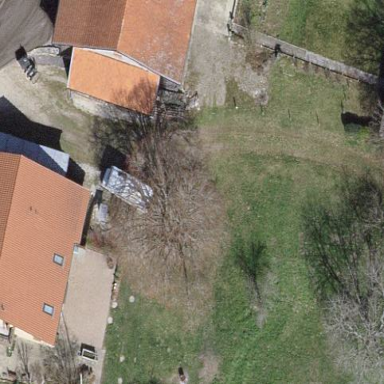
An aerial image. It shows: Farmyard area.